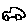
Label: car